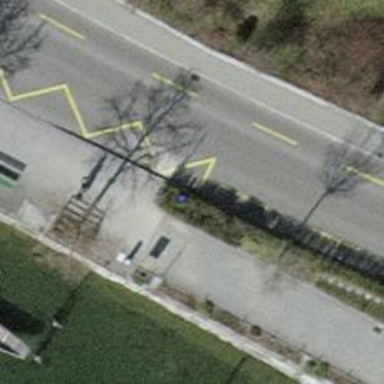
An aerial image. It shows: Platform for public transport. The platform is located by the road.